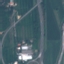
Land use / land cover class: Highway